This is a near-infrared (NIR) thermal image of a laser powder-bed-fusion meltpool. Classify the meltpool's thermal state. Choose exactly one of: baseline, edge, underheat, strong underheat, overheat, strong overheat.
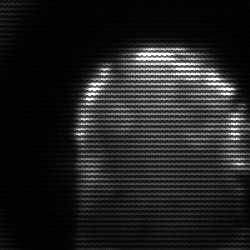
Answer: baseline